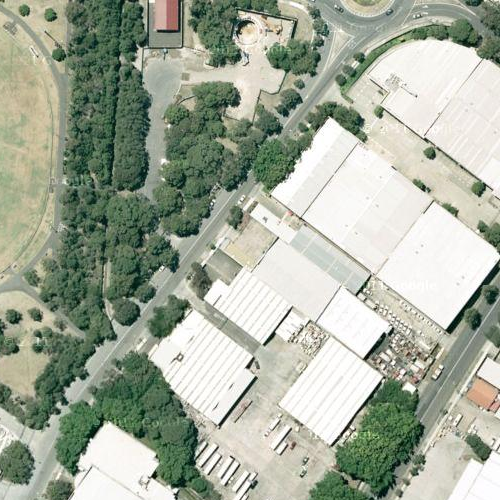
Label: sydney